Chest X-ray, PA view. Patient: 62 years old, sex M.
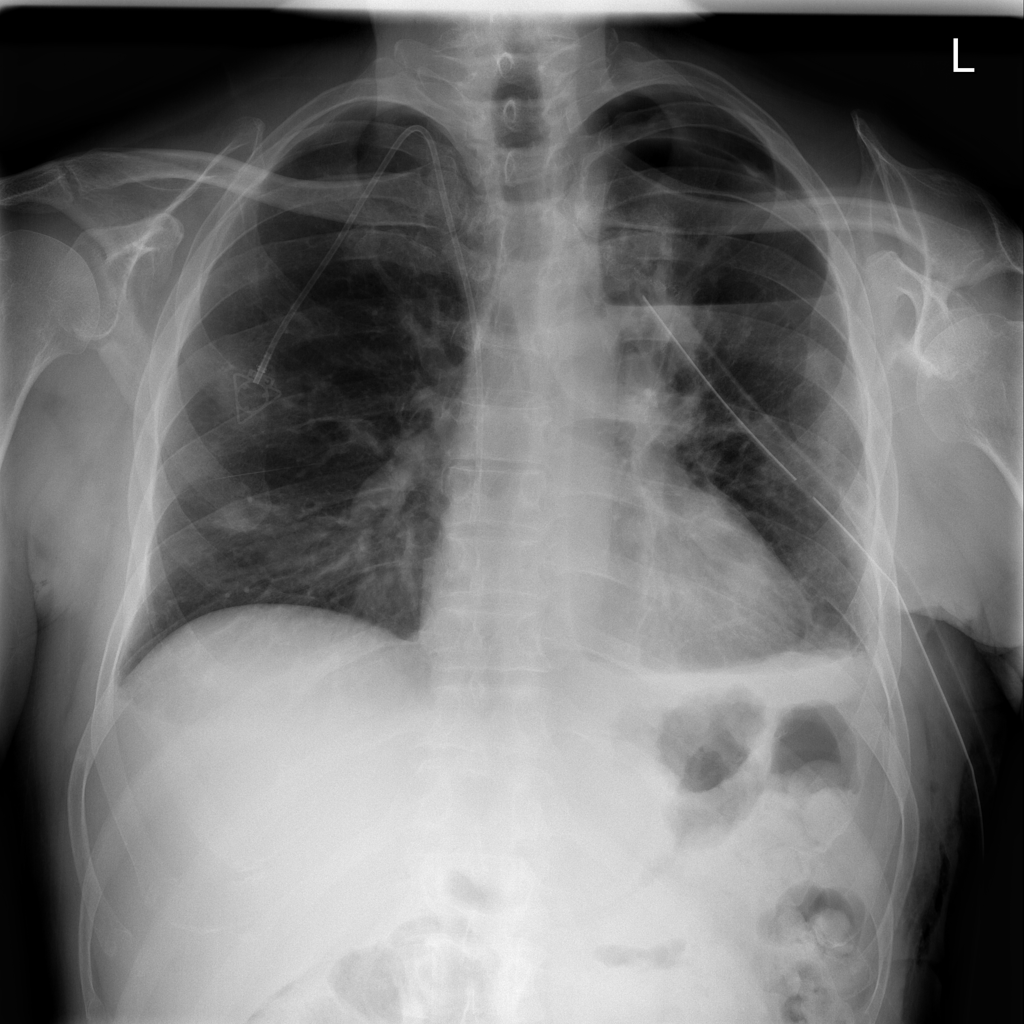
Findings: No Finding